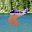
Label: 8